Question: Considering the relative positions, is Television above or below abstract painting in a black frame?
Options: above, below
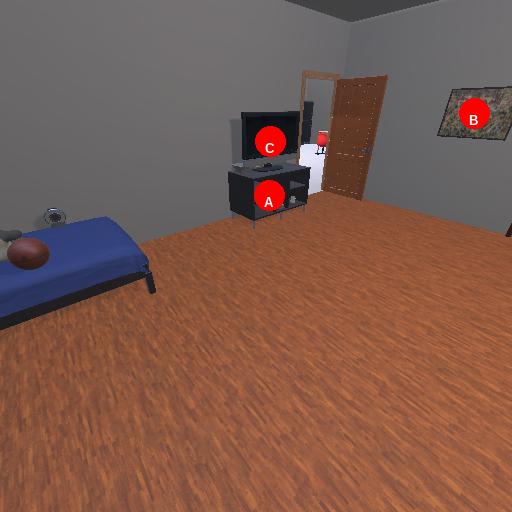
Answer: above